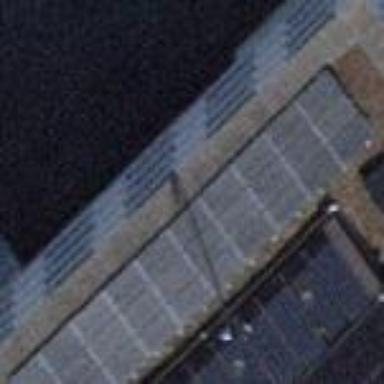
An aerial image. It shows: Solar photovoltaic panel generator.